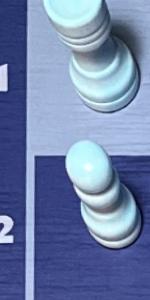
Label: Pawn_White